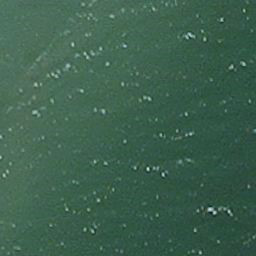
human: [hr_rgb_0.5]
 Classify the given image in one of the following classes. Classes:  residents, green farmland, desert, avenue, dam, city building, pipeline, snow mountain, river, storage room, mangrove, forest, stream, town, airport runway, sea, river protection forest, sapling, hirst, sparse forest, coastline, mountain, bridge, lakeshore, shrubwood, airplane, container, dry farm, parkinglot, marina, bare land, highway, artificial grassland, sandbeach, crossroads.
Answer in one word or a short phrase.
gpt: sea